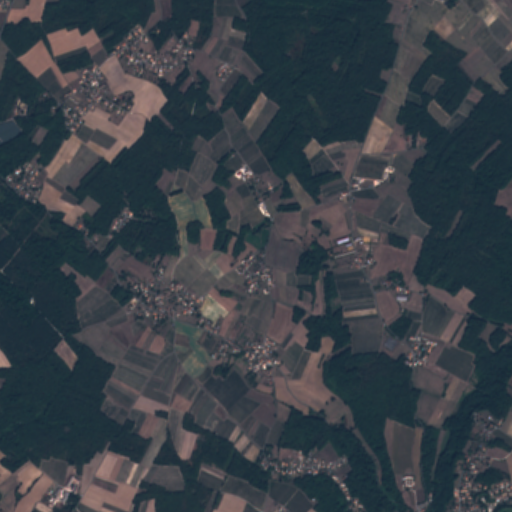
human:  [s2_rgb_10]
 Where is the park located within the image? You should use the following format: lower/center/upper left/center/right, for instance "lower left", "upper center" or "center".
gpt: The park is located in the lower right of the image.
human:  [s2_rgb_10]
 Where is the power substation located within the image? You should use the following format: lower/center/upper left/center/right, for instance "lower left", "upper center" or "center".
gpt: The power substation is located in the lower right of the image.
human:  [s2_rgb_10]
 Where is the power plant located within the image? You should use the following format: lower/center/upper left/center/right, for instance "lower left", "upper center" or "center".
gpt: There is no power plant in the image.